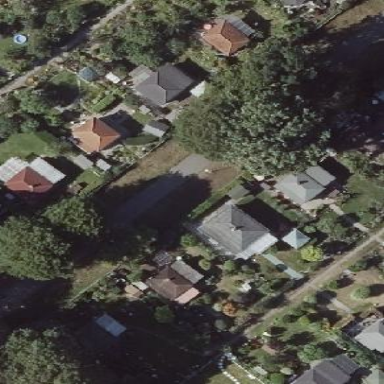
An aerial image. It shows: Plot in the allotments.